九年级 · 度量几何学
如图所示,$triangleABCsimtriangleAED,AD=5{~cm},BD=6{~cm},AC=9{~cm}$,则$AE=$${cm},triangleABC$与$triangleAED$的相似比是
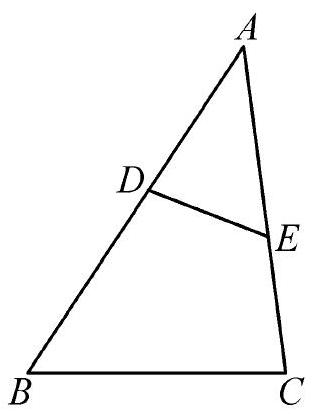
答案: $frac{55}{9},frac{9}{5}$;